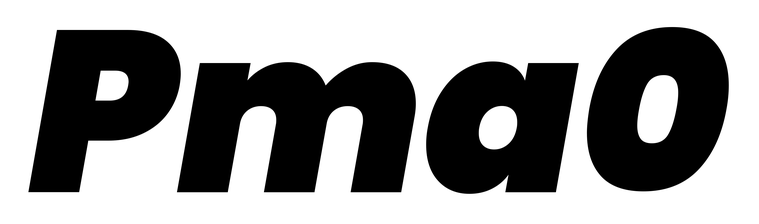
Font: Poppins-BlackItalic